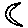
Label: moon